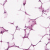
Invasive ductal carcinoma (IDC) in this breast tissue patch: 0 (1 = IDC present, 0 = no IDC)